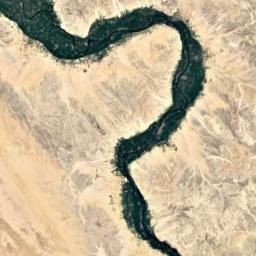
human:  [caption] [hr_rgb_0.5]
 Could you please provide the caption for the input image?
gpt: The dark green river with a winding bank goes through the wasteland .

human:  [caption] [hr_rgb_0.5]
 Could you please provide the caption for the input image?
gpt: The land is flat around the river .

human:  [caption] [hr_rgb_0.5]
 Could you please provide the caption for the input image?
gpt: A curved green river with approximately zigzag shapes, Small islands on the river, And tan desert on both sides of the bank .

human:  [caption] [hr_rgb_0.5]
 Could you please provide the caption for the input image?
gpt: The river goes through yellow bare land .

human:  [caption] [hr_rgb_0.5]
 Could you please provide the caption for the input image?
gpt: The green river is in a yellow desert .